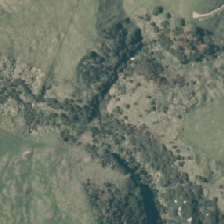
Land cover: grose_broom